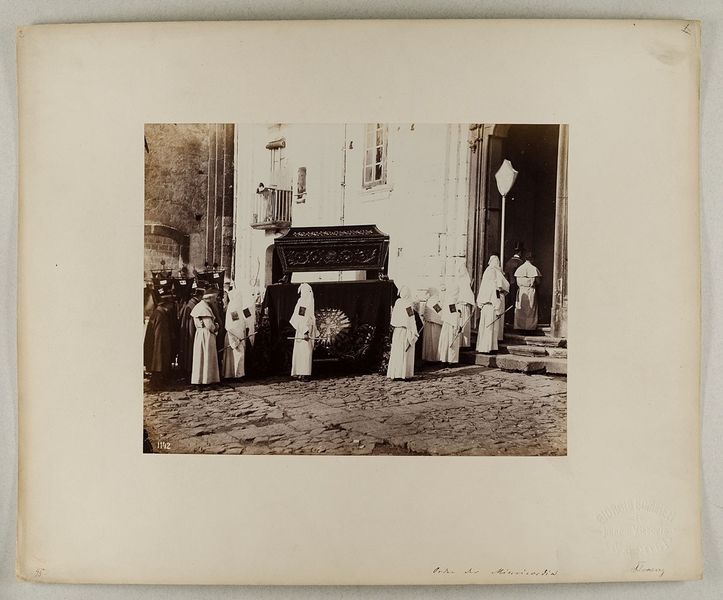
Titel: 1142. Leichenzug der Congregazione di S. Francesco
Künstler: Giorgio Sommer
Standort: Hamburg
Institution: Museum für Kunst und Gewerbe Hamburg
Schlagwörter: foto, fotografie, photographie, kloster, religion, orden, photo, karton, sarg, albumin, bestattung, lichtbild, trauerzug, dokumentarfotografie, reisefotografie, bildwerke, angewandte und bildende kunst, hessische systematik, schwarzweißpositivverfahren, silbersalzverfahren, schwarzweißfotografie, berichtende, reisephotographie, albuminpapier, begräbnis, begräbnisriten, totenkult